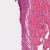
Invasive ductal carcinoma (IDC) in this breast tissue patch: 0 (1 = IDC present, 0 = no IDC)